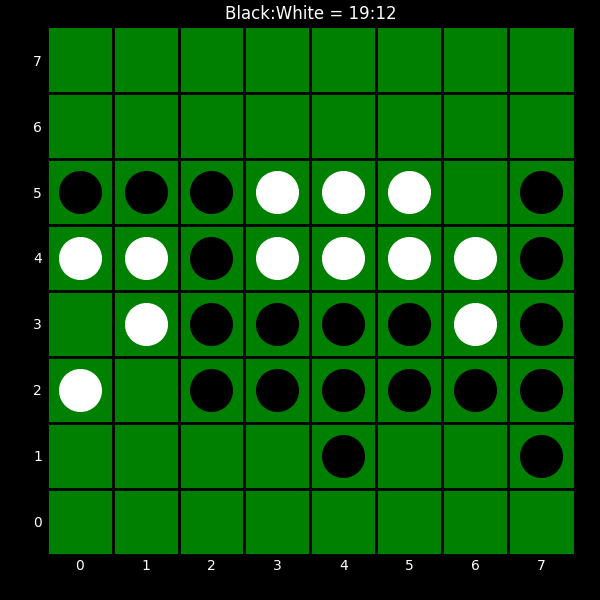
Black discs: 19
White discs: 12